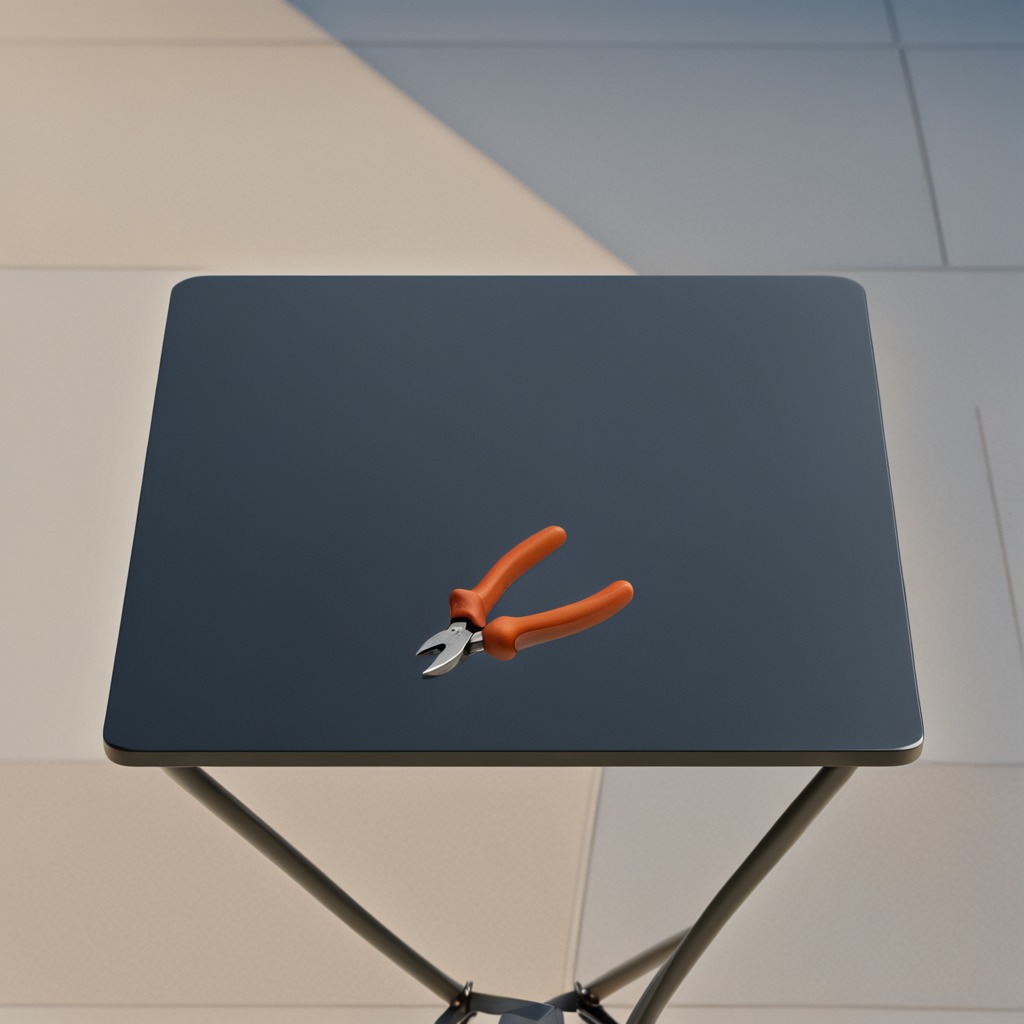
A plier is lying on a clean utility table in a temporary outdoor tool station textured surface afternoon light completely empty no clutter no objects on or around the table